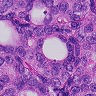
Metastatic tissue present: yes